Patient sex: M
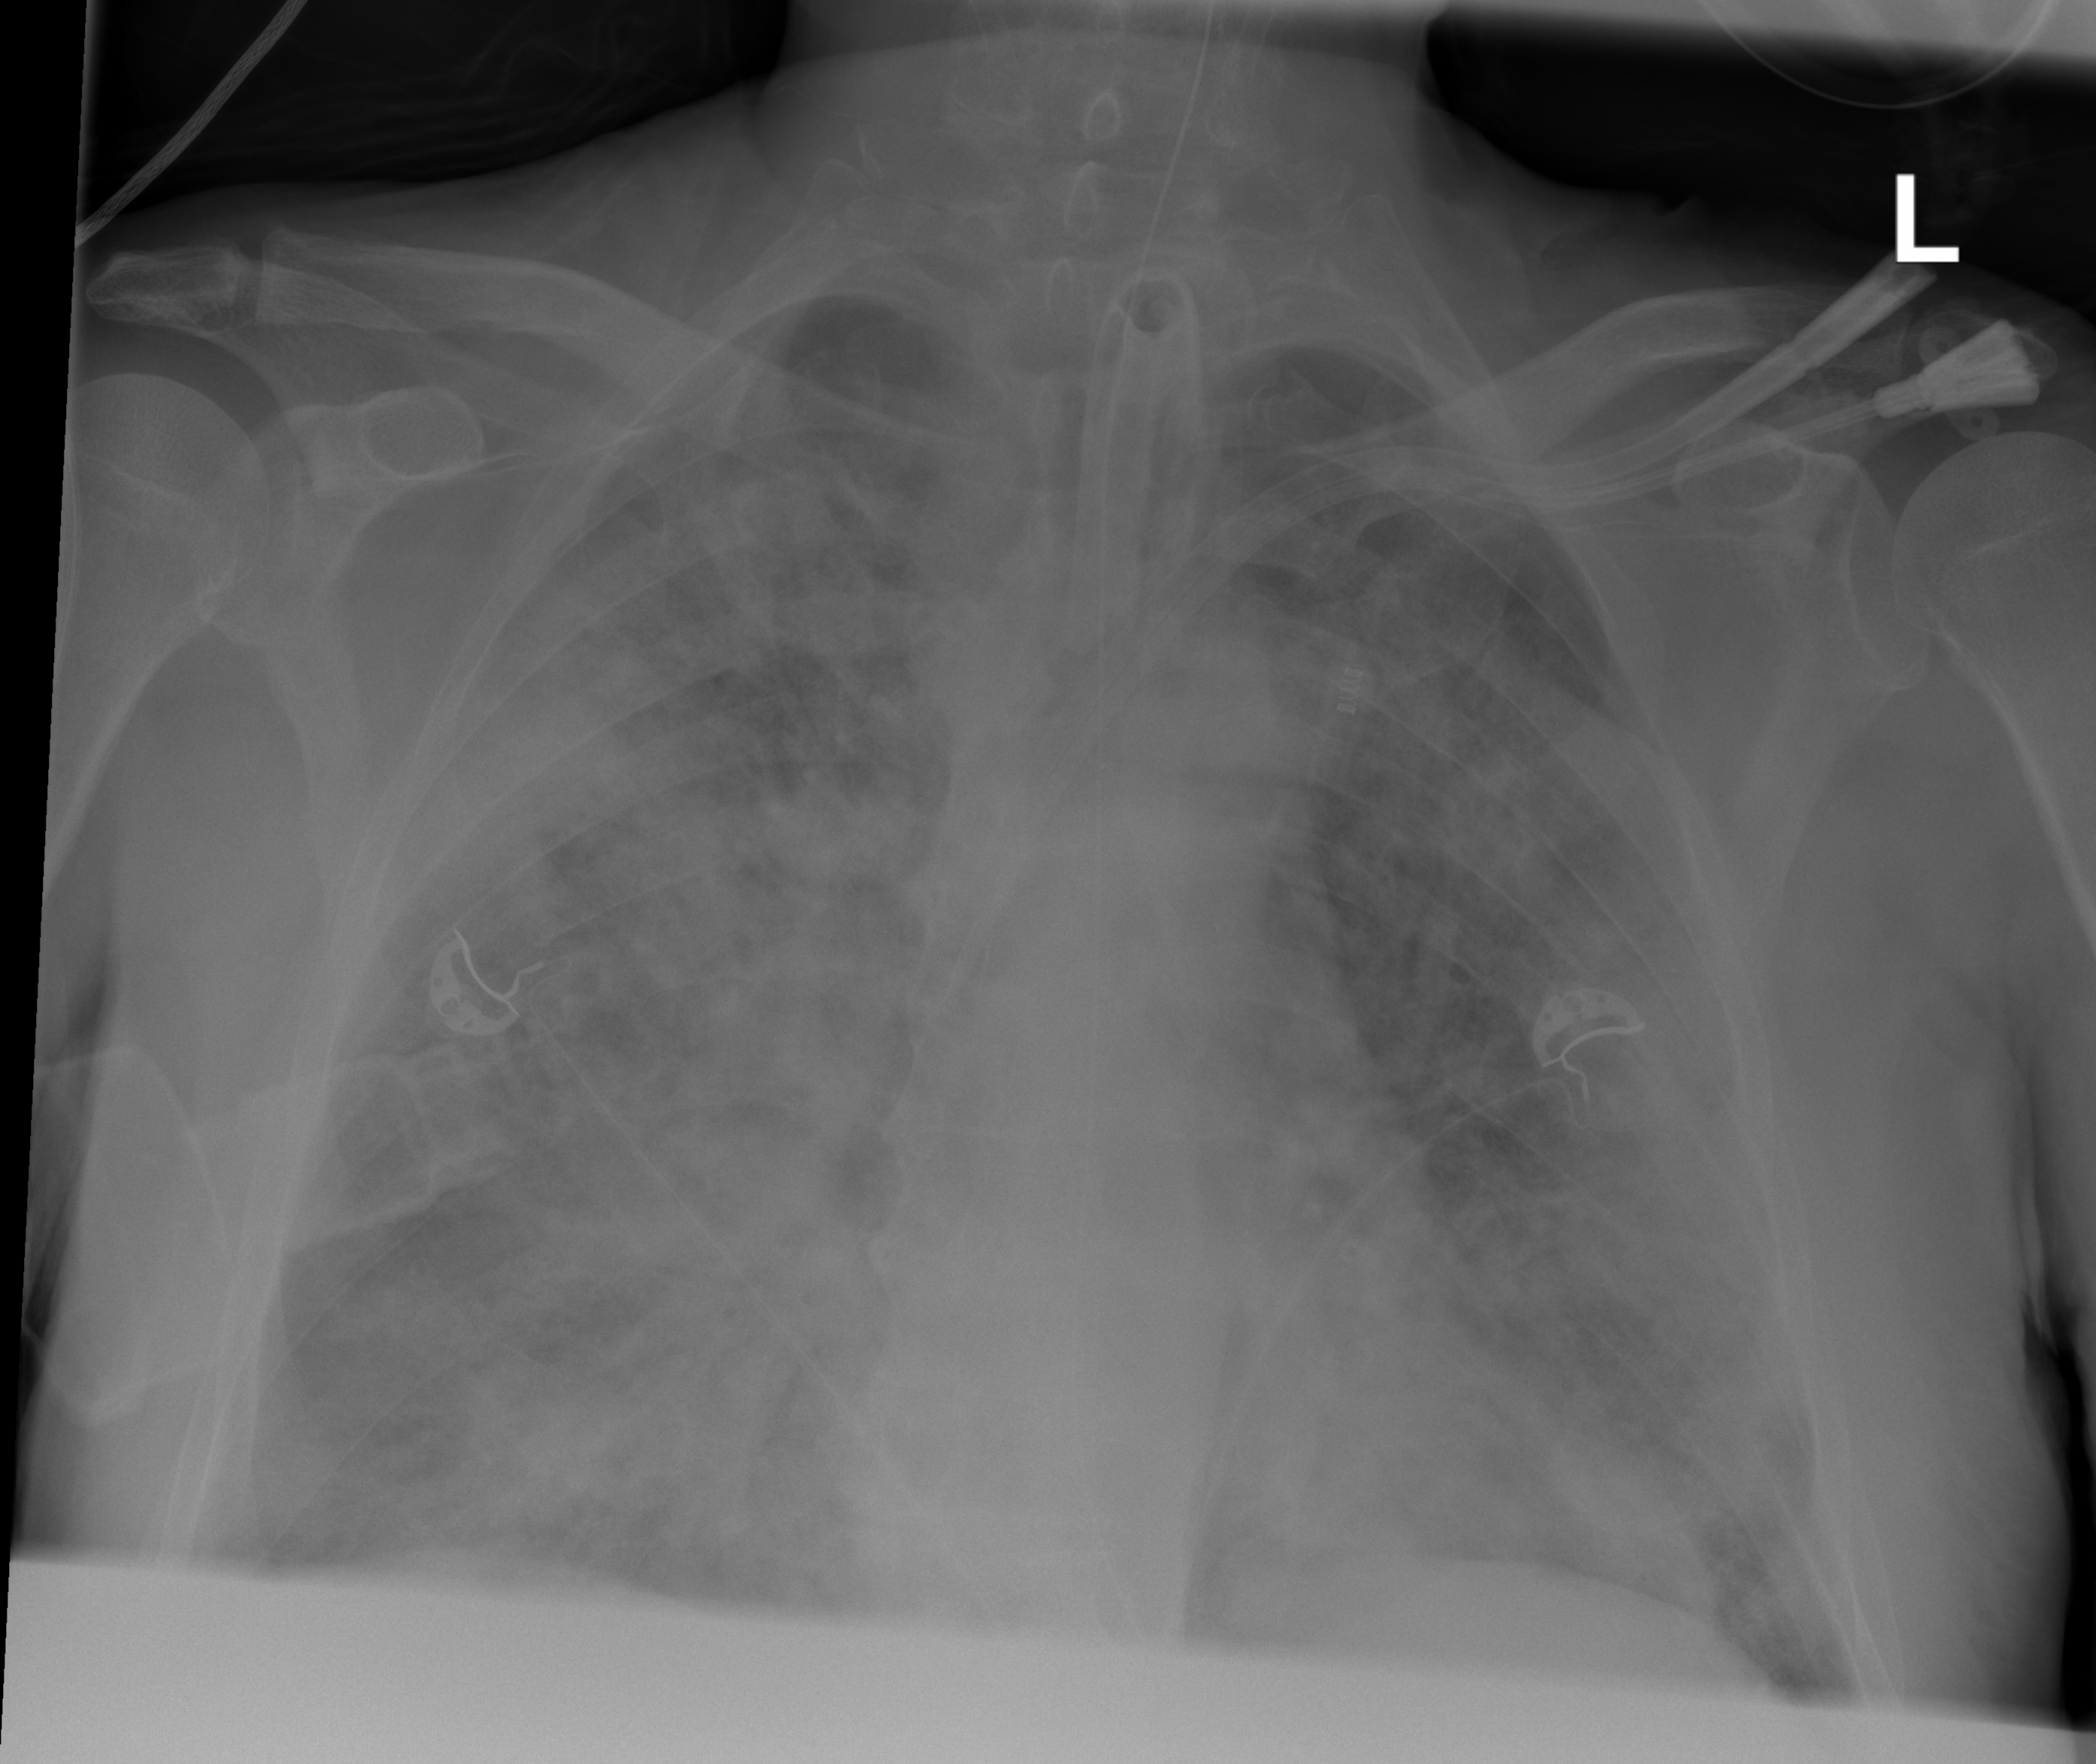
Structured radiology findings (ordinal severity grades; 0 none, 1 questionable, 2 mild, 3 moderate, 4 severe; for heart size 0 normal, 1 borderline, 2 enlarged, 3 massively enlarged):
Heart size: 0
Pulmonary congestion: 3
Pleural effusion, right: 2
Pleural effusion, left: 1
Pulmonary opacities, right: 4
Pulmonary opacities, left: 4
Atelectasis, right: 3
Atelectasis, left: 3